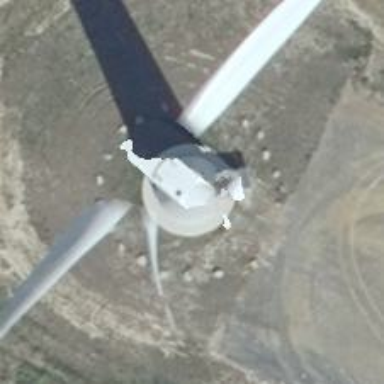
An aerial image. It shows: Wind power generator employing wind turbines.